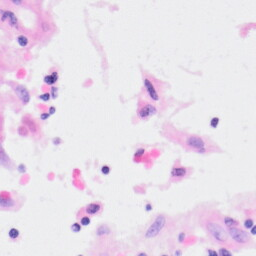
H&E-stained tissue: Kidney